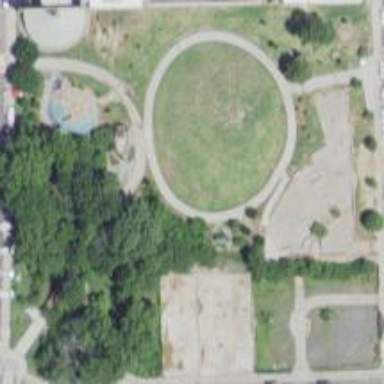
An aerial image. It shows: Park.